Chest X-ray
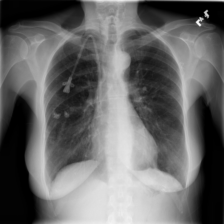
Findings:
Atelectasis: negative
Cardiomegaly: negative
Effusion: negative
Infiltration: negative
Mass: negative
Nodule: negative
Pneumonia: negative
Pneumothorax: negative
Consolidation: negative
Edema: negative
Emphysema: negative
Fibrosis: negative
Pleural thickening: negative
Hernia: negative